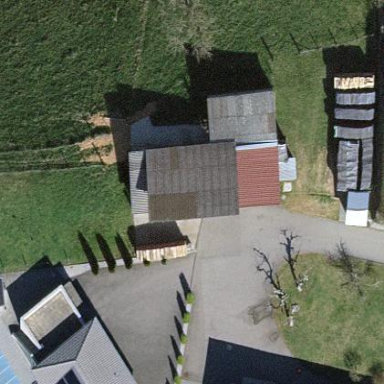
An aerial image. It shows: Shed building.